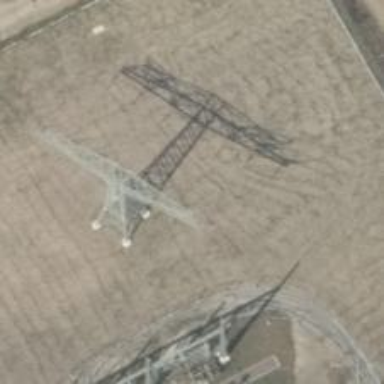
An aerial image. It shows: Three cables.